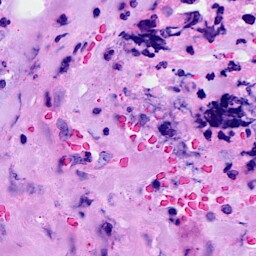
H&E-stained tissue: Breast